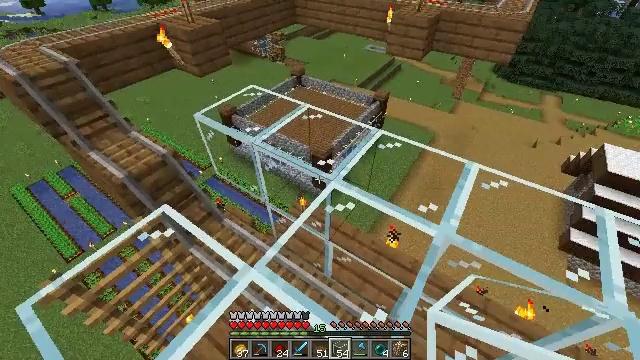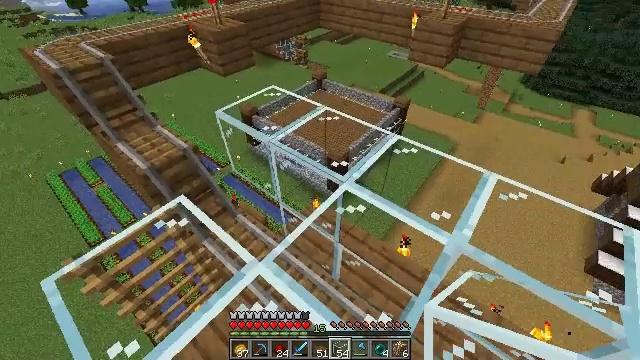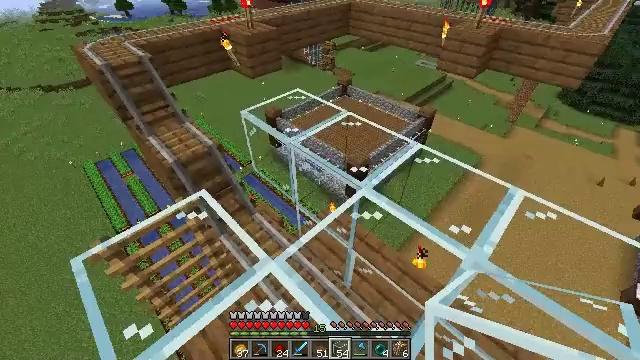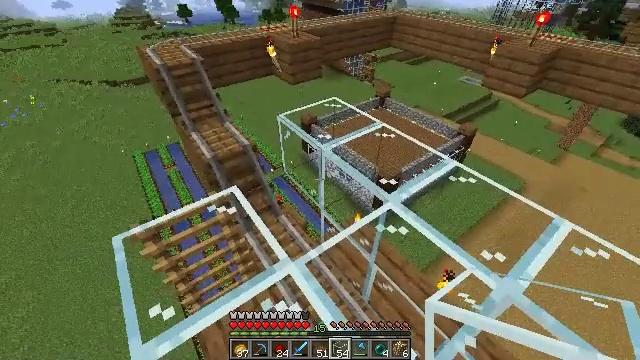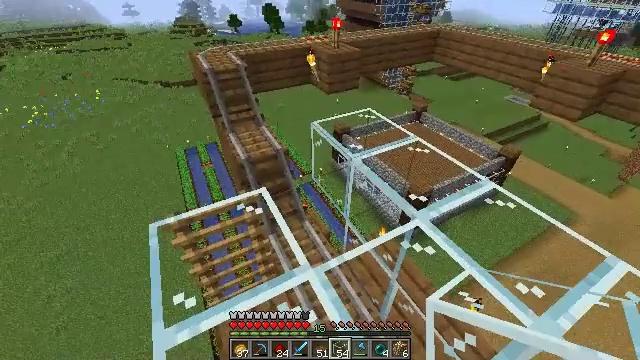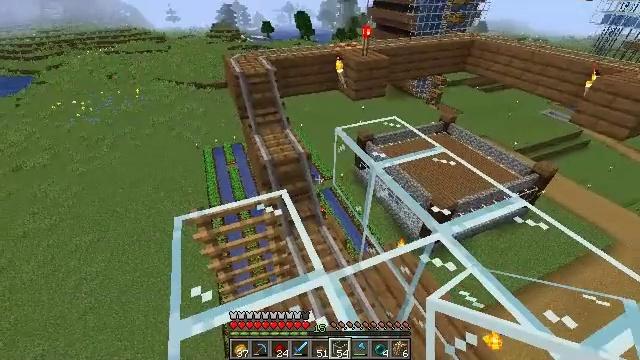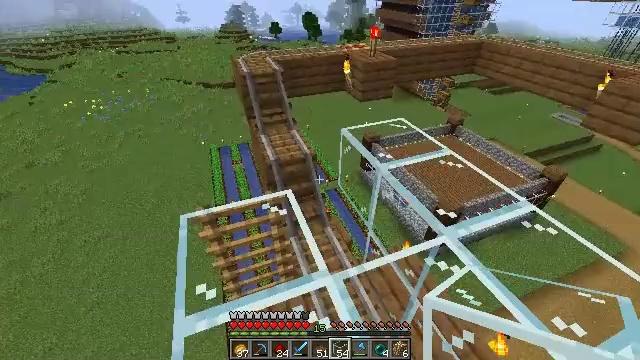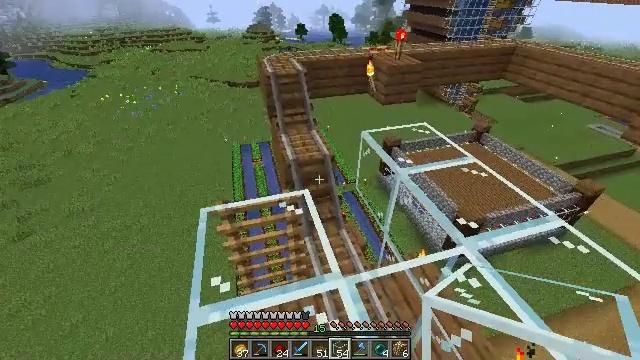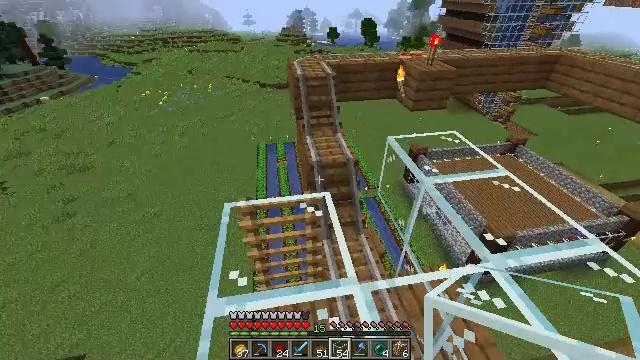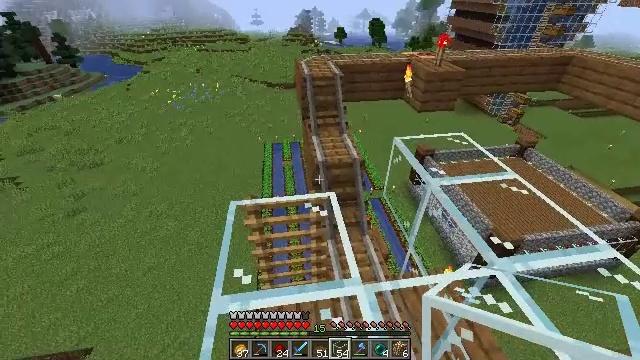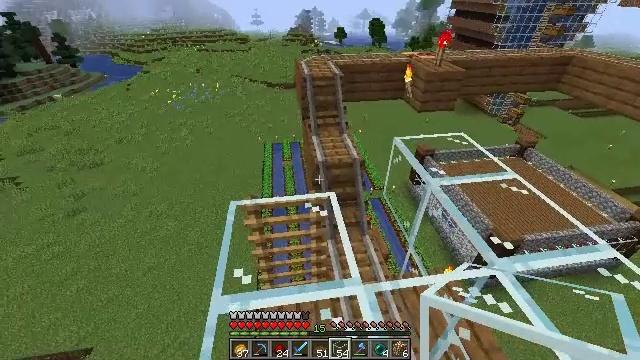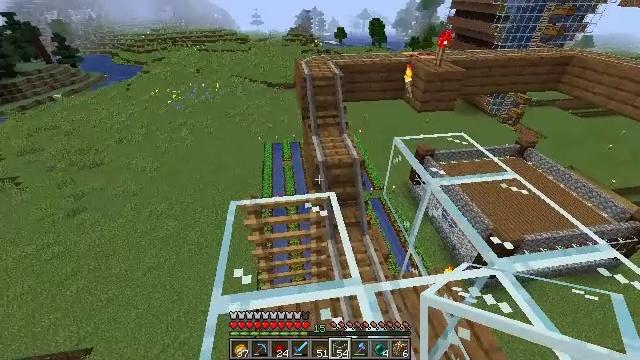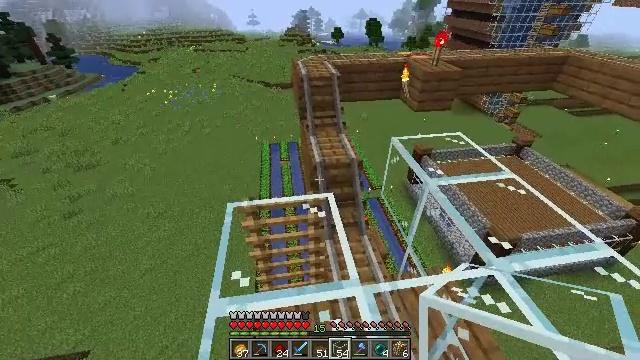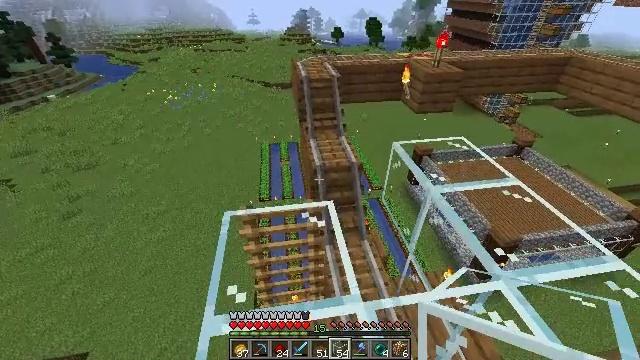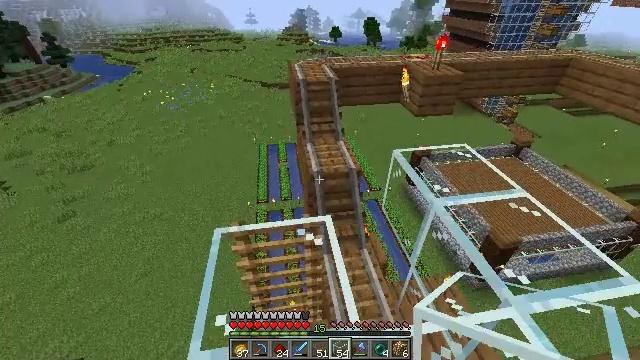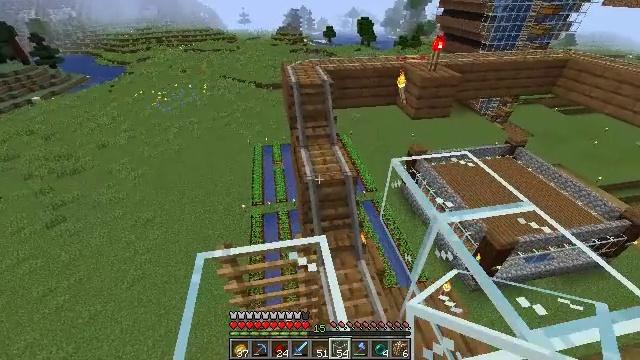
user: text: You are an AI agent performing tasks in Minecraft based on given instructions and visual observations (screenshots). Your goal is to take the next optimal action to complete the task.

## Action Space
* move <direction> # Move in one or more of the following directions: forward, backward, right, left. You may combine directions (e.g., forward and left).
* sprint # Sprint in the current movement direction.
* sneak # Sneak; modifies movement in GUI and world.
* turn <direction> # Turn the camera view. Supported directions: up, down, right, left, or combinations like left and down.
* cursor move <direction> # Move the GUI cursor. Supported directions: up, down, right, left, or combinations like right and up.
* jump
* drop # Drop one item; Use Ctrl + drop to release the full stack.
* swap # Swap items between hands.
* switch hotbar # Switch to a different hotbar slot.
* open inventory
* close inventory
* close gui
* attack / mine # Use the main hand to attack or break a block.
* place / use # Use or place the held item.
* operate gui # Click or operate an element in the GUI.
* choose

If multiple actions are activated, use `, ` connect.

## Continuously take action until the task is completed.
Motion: motion action
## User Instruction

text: Destroy the glass.
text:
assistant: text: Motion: turn left
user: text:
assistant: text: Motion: turn left and up
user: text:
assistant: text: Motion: turn left and up
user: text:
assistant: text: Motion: turn left and up
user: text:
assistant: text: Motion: turn left and up
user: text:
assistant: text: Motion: turn left
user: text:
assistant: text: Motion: turn left
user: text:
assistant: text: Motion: turn left
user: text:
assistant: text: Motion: turn left
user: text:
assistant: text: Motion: no_op
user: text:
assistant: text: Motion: no_op
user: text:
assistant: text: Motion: move forward
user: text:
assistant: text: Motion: move forward
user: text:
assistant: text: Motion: move forward
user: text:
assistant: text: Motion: move forward, turn right
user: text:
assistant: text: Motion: no_op
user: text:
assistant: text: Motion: no_op
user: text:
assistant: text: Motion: turn right
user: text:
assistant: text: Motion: turn right
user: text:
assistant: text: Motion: turn right
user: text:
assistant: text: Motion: turn right
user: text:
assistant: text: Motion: turn right
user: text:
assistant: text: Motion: turn right and down
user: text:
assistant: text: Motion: turn right and down
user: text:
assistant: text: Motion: turn right and down
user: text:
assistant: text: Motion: turn right
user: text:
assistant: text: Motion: move right
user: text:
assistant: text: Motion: move forward and move right
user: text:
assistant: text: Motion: move forward and move right, turn left
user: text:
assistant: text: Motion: move forward and move right, turn left